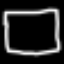
Label: square